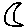
Label: moon